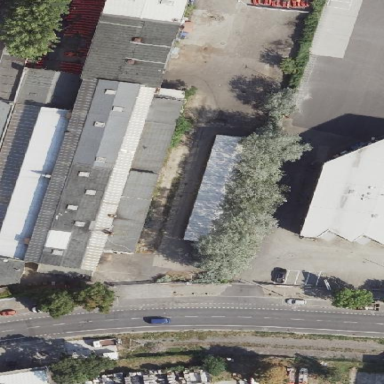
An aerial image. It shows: Industrial building.